Aerial crown-view tile of a tropical tree (Barro Colorado Island, Panama), acquired 20250915:
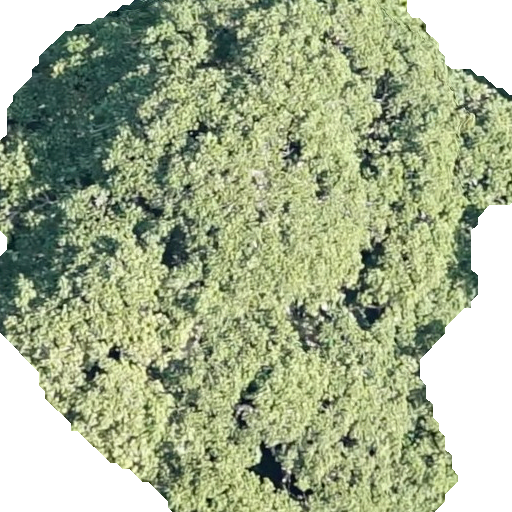
Species: Sterculia apetala
GBIF accepted scientific name: Sterculia apetala
Crown area: 352.788 m²